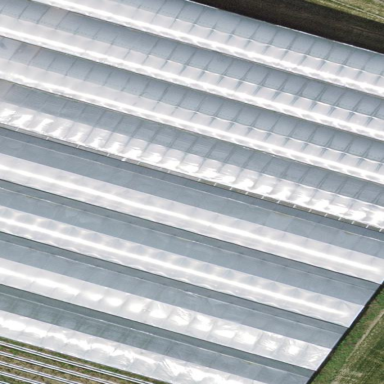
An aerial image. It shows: Greenhouse.